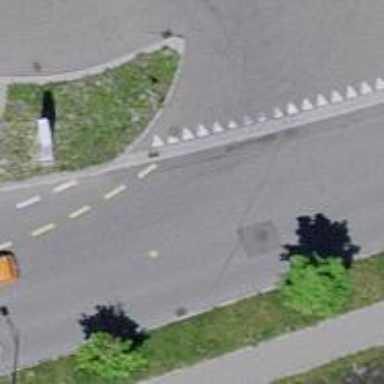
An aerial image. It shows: Unclassified road with asphalt surface. There is separate sidewalk and designated cycle lane on the left side.